Question: I have a df:
'''
head(hej3)
Year variable N Sum Mean sd Variance Median Min Max
1 1901 Delagare.man. 85 18089 212.81176 365.<PHONE>.083 110.0 5 2771
2 1901 Delagare.kvinnor. 48 3509 73.10417 97.84209 9573.074 34.5 1 414
3 1902 Delagare.man. 92 19783 215.03261 363.<PHONE>.625 111.5 2 2827
4 1902 Delagare.kvinnor. 53 3872 73.05660 94.12827 8860.131 40.0 1 408
5 1903 Delagare.man. 99 21123 213.36364 366.<PHONE>.907 109.0 2 2994
6 1903 Delagare.kvinnor. 55 4201 76.38182 93.85006 8807.833 40.0 1 390
dput(hej3)
structure(list(Year = c(1901L, 1901L, 1902L, 1902L, 1903L, 1903L,
1904L, 1904L, 1905L, 1905L, 1906L, 1906L, 1907L, 1907L, 1908L,
1908L, 1909L, 1909L, 1910L, 1910L, 1911L, 1911L, 1912L, 1912L,
1915L, 1915L, 1921L, 1921L, 1924L, 1924L, 1927L, 1927L, 1930L,
1930L), variable = structure(c(1L, 2L, 1L, 2L, 1L, 2L, 1L, 2L,
1L, 2L, 1L, 2L, 1L, 2L, 1L, 2L, 1L, 2L, 1L, 2L, 1L, 2L, 1L, 2L,
1L, 2L, 1L, 2L, 1L, 2L, 1L, 2L, 1L, 2L), .Label = c("Delagare.man.",
"Delagare.kvinnor."), class = "factor"), N = c(85, 48, 92, 53,
99, 55, 112, 63, 116, 69, 126, 76, 130, 78, 130, 80, 129, 83,
125, 81, 118, 77, 97, 72, 50, 41, 42, 34, 42, 33, 26, 20, 29,
29), Sum = c(18089, 3509, 19783, 3872, 21123, 4201, 23686, 5087,
26751, 5652, 28198, 6493, 31638, 6934, 32611, 7194, 36133, 7025,
30138, 6884, 26935, 6900, 20333, 8021, 18929, 5619, 11157, 4332,
10778, 4437, 7974, 3416, 9270, 3793), Mean = c(212.811764705882,
73.1041666666667, 215.<PHONE>, 73.0566037735849, 213.363636363636,
76.3818181818182, 211.482142857143, 80.7460317460317, 230.612068965517,
81.9130434782609, 223.793650793651, 85.4342105263158, 243.369230769231,
88.8974358974359, 250.853846153846, 89.925, 280.<PHONE>,
84.6385542168675, 241.104, 84.9876543209877, 228.262711864407,
89.6103896103896, 209.618556701031, 111.402777777778, 378.58,
137.<PHONE>, 265.642857142857, 127.411764705882, 256.619047619048,
134.454545454545, 306.692307692308, 170.8, 319.655172413793,
130.793103448276), sd = c(365.391684625249, 97.8420871855394,
363.635291602196, 94.1282707255493, 366.<PHONE>, 93.8500559223754,
373.650556559185, 106.929577104772, 405.688052605677, 109.<PHONE>,
421.942750950132, 110.801123403007, 462.951922738037, 115.<PHONE>,
502.602700547356, 117.741378786224, 642.<PHONE>, 114.535815924939,
459.<PHONE>, 114.<PHONE>, 360.246791665663, 119.967995276389,
293.702281347504, 224.695704072853, 460.551137890511, 162.282154166672,
231.<PHONE>, 139.634830604701, 226.<PHONE>, 143.<PHONE>,
343.<PHONE>, 181.389548819806, 410.<PHONE>, 192.<PHONE>
), Variance = c(1<PHONE>, <PHONE>7, 1<PHONE>,
<PHONE>29, 1<PHONE>, <PHONE>, 1<PHONE>,
<PHONE>4, 1<PHONE>, <PHONE>3, 1<PHONE>,
<PHONE>4, 2<PHONE>, <PHONE>3, 2<PHONE>,
<PHONE>, 4<PHONE>, <PHONE>5, 2<PHONE>,
<PHONE>, 1<PHONE>, <PHONE>7, <PHONE>5,
<PHONE>, 2<PHONE>, <PHONE>6, <PHONE>3,
<PHONE>6, <PHONE>7, <PHONE>2, 1<PHONE>,
<PHONE>6, 1<PHONE>, <PHONE>2), Median = c(110,
34.5, 111.5, 40, 109, 40, 112, 47, 109.5, 34, 111.5, 35, 120.5,
41.5, 124.5, 46.5, 125, 44, 124, 44, 121, 44, 112, 42.5, 251,
85, 199.5, 93.5, 186, 88, 206, 111, 185, 50), Min = c(5, 1, 2,
1, 2, 1, 2, 1, 2, 1, 2, 1, 2, 1, 2, 1, 2, 1, 2, 1, 2, 1, 2, 1,
19, 1, 19, 1, 19, 1, 49, 5, 0, 0), Max = c(2771, 414, 2827, 408,
2994, 390, 3196, 506, 3421, 524, 3680, 553, 3952, 570, 4271,
581, 4585, 601, 3898, 602, 2603, 592, 1951, 1699, 2269, 675,
1151, 576, 1122, 565, 1680, 652, 2086, 809)), .Names = c("Year",
"variable", "N", "Sum", "Mean", "sd", "Variance", "Median", "Min",
"Max"), row.names = c(NA, -34L), class = "data.frame")
'''
I made a plot:
'''
theplot<- ggplot(subset(hej3,variable=="Delagare.man."), aes(x = Year)) +
geom_line(aes(y = Mean, color = "Medelvarde"),
size = 1.5, linetype = 1, alpha = 1) +
geom_ribbon(aes(ymax = Max,
ymin = Min, fill = "Delagare Man Max/Min"), linetype = 3,
alpha = 0.4) +
geom_ribbon(aes(ymax = Mean+sd, ymin = Mean-sd, fill = "Mean +- sd"),
colour = "grey50", linetype = 3, alpha = 0.8)+
#geom_line(aes(y = Sum,
#color = "Sum Delagare Man"), size = 0.9, linetype = 1, alpha = 1) +
geom_line(aes(y = N,
color = "Antal Kassor"), size = 0.9, linetype = 2, alpha = 1)+
scale_y_continuous(breaks = seq(-500, 4800, by = 100), limits = c(-500, 4800),
labels = seq(-500, 4800, by = 100))+
scale_x_continuous(breaks=seq(1901,1930,2))+
labs(title = "Manliga Delagare i Yrkeskassor") +
scale_color_manual("Variabler", breaks = c("Antal Kassor","Medelvarde"),
values = c("Antal Kassor" = "black", "Medelvarde" = "#6E6E6E")) +
scale_fill_manual(" Ribbons", breaks = c("Delagare Man Max/Min", "Mean +- sd"),
values = c('Delagare Man Max/Min' = "grey50", 'Mean +- sd' = "#4E4E4E")) +
theme(legend.direction = "horizontal", legend.position = "bottom", legend.key = element_blank(),
legend.background = element_rect(fill = "white", colour = "gray30")) +
guides(fill = guide_legend(keywidth = 0.9, keyheight = 1))
'''

I have '2 questions':
1. How can I change the line type in the legend? I would like the "Antal Kassor variable in the legend to be dashed as in the picture (linetype=2).
2. How can I "zoom in" a part of y-axis? I would like to zoom in the area between -300 och 600 at the y-axis.
I know there are a lot of ggplot wizards here:) Best Regards!
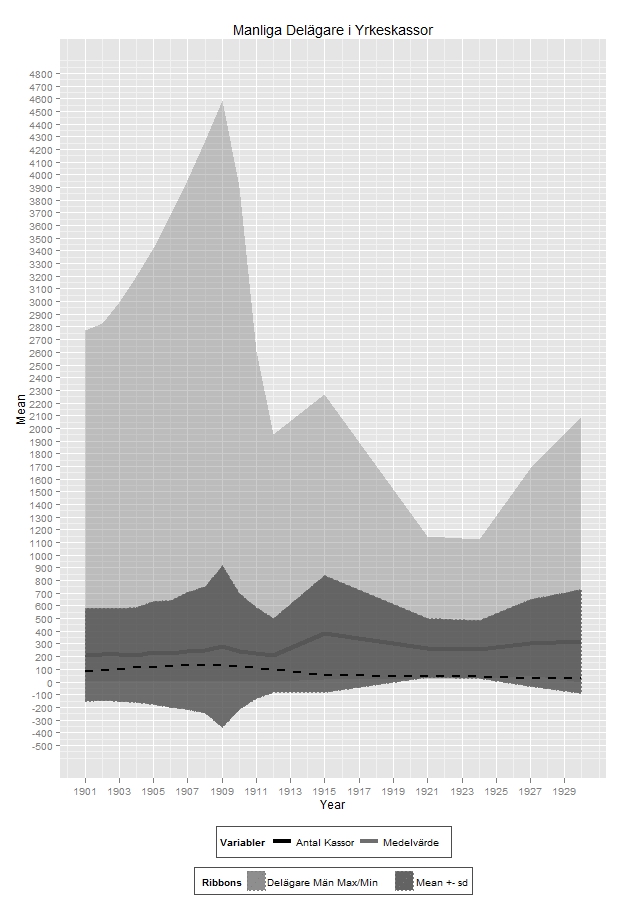
Answer: To use your original data frame you should change to lines. In both calls to 'geom_line()' put 'linetype=' inside the 'aes()' and set the type to variable name.
'''
+ geom_line(aes(y = Mean, color = "Medelvarde",linetype = "Medelvarde"),
size = 1.5, alpha = 1)
+ geom_line(aes(y = N,
color = "Antal Kassor",linetype="Antal Kassor"), size = 0.9, alpha = 1)
'''
Then you should add 'scale_linetype_manual()' with the same name as for 'scale_colour_manual()' and there set line types you need.
'''
+scale_linetype_manual("Variabler",values=c("Antal Kassor"=2,"Medelvarde"=1))
'''
Also 'guides()' should be adjusted for 'linetype' and 'colours' to better show lines in legend.
'''
+ guides(fill = guide_legend(keywidth = 1, keyheight = 1),
linetype=guide_legend(keywidth = 3, keyheight = 1),
colour=guide_legend(keywidth = 3, keyheight = 1))
'''

Here is complete code used:
'''
theplot<- ggplot(subset(hej3,variable=="Delagare.man."), aes(x = Year)) +
geom_line(aes(y = Mean, color = "Medelvarde",linetype = "Medelvarde"),
size = 1.5, alpha = 1) +
geom_ribbon(aes(ymax = Max,
ymin = Min, fill = "Delagare Man Max/Min"), linetype = 3,
alpha = 0.4) +
geom_ribbon(aes(ymax = Mean+sd, ymin = Mean-sd, fill = "Mean +- sd"),
colour = "grey50", linetype = 3, alpha = 0.8)+
#geom_line(aes(y = Sum,
#color = "Sum Delagare Man"), size = 0.9, linetype = 1, alpha = 1) +
geom_line(aes(y = N,
color = "Antal Kassor",linetype="Antal Kassor"), size = 0.9, alpha = 1)+
scale_y_continuous(breaks = seq(-500, 4800, by = 100), limits = c(-500, 4800),
labels = seq(-500, 4800, by = 100))+
scale_x_continuous(breaks=seq(1901,1930,2))+
labs(title = "Manliga Delagare i Yrkeskassor") +
scale_color_manual("Variabler", breaks = c("Antal Kassor","Medelvarde"),
values = c("Antal Kassor" = "black", "Medelvarde" = "#6E6E6E")) +
scale_fill_manual(" Ribbons", breaks = c("Delagare Man Max/Min", "Mean +- sd"),
values = c('Delagare Man Max/Min' = "grey50", 'Mean +- sd' = "#4E4E4E")) +
scale_linetype_manual("Variabler",values=c("Antal Kassor"=2,"Medelvarde"=1))+
theme(legend.direction = "horizontal", legend.position = "bottom", legend.key = element_blank(),
legend.background = element_rect(fill = "white", colour = "gray30")) +
guides(fill = guide_legend(keywidth = 1, keyheight = 1), linetype=guide_legend(keywidth = 3, keyheight = 1),
colour=guide_legend(keywidth = 3, keyheight = 1)) +
coord_cartesian(ylim = c(-300, 600))
'''